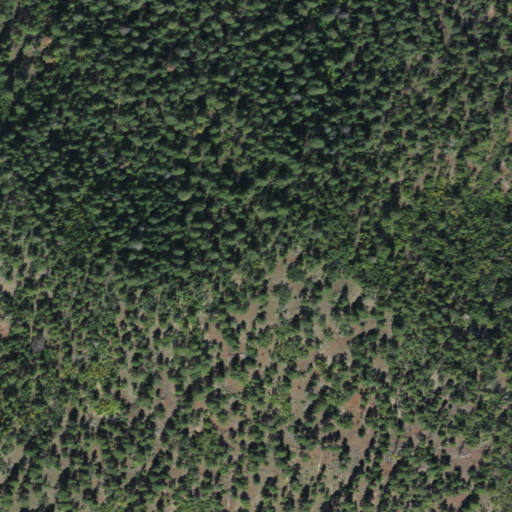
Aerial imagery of mountain in Arizona named Davenport Hill containing only evergreen forest